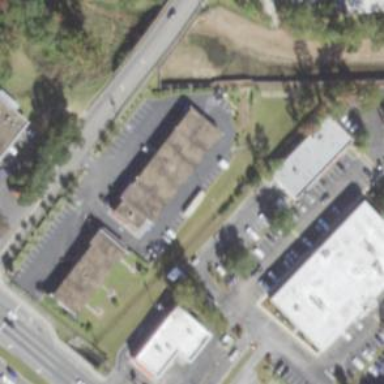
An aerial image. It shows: Commercial area with motel.